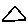
Label: triangle